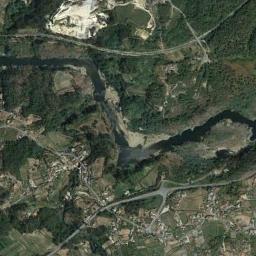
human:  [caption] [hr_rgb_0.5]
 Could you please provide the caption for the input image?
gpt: The deep blue river goes through the mountainous area covered with vegetation and some villages are in the mountainous area .

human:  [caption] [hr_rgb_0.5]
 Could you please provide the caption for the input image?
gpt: The river goes through trees and grass .

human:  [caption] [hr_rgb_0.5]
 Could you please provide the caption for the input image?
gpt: There are many trees around the river .

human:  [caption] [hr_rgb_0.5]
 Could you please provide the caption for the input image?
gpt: A river that twists out at three or four right and inner angles, With green mountains and forests on both sides, Fields and cities .

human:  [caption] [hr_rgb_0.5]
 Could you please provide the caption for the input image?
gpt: There are some green forests and many buildings near the river .